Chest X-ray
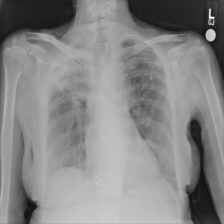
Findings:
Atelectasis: negative
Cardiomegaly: negative
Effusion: negative
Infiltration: negative
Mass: negative
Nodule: negative
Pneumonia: negative
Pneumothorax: negative
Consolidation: positive
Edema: negative
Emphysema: negative
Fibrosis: negative
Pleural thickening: negative
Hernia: negative